Question: I recently migrated an existing Cocos2D project from version 0.8 to 2.0 & enabled ARC.
The way I did it is by Apple's empty application template & then adding the code from the Cocos2d 2.x template since it has major changes. After that I added code from the game & made the necessary changes for the deprecated code & for the ARC issues.
Since that the game is working but not as expected, I had no animations & the game was taking the whole CPU power. From the console I saw that everything gets dealloc-ed right after it's creation. My old code is not the reason for that because it even happens before any of my scenes gets pushed.

I also repeated again the whole process & made an ARC-enabled version from the Cocos2D template project, but the same there too.. Is that a normal thing maybe?
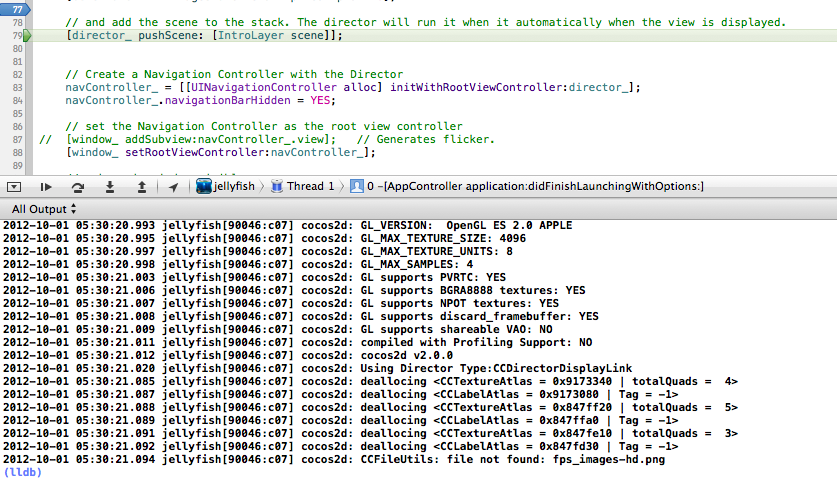
Answer: That's not normal, although common problem when converting to ARC. ARC will release objects out of scope, whereas under MRC an alloc/init object would stay in memory (and leak). Check where you may need to keep a strong reference.
Here's an example that worked before converting to ARC:
'''
-(void) someMethod
{
id object = [[MyObject alloc] init];
}
'''
Under MRC, object stays in memory (leaks) after someMethod returns. Under ARC, ARC cleans up the object when the method returns. The simplest fix is to turn object into an ivar (aka instance variable, member of class).
Also check singletons. Depending on how its implemented, the Singleton class might dealloc right away. For example if the static instance is declared __weak or __unsafe_unretained.
You should also run the Xcode Analyzer (Build -> Analyze) to get pointers for potential issues.